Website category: sports
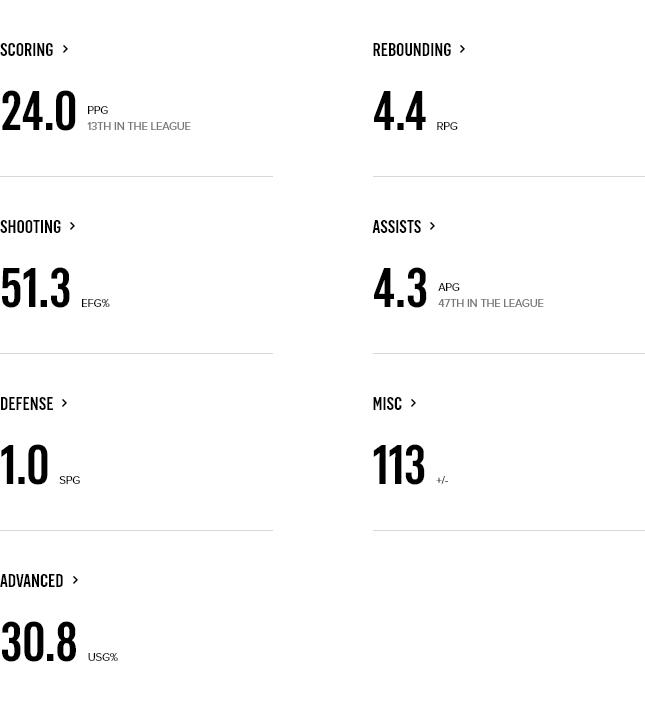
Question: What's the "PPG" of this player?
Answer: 24.0

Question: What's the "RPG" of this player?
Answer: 4.4

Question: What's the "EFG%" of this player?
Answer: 51.3

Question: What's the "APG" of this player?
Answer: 4.3

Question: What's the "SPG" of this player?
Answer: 1.0

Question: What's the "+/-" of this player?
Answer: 113

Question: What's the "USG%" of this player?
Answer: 30.8

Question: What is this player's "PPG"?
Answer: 24.0

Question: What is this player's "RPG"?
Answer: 4.4

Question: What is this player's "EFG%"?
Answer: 51.3

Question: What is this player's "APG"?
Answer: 4.3

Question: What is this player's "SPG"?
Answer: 1.0

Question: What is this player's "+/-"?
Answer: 113

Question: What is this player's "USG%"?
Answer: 30.8

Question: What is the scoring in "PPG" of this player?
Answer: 24.0

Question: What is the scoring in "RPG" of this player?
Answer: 4.4

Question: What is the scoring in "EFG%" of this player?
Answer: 51.3

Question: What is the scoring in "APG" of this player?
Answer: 4.3

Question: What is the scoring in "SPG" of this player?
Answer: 1.0

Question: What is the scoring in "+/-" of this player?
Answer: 113

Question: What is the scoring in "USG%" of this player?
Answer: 30.8

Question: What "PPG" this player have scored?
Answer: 24.0

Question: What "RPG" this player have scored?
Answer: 4.4

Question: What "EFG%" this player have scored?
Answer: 51.3

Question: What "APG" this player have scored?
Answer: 4.3

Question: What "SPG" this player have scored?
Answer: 1.0

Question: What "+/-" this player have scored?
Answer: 113

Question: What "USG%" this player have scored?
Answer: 30.8

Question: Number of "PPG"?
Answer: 24.0

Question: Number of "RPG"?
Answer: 4.4

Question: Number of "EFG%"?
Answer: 51.3

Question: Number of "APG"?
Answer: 4.3

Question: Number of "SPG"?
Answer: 1.0

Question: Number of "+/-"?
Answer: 113

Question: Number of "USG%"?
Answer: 30.8

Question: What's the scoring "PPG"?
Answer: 24.0

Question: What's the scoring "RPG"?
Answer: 4.4

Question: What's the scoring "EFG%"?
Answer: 51.3

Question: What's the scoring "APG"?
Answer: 4.3

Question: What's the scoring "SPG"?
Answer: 1.0

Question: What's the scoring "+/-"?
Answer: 113

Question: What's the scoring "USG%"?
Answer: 30.8